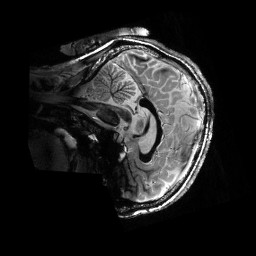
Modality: T1w
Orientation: sagittal
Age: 30
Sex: male
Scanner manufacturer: siemens
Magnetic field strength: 6.98 T
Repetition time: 4.5 s
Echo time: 0.00337 s